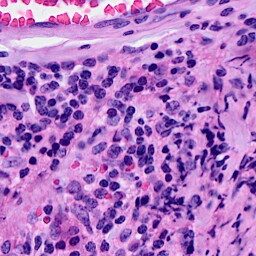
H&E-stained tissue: Breast